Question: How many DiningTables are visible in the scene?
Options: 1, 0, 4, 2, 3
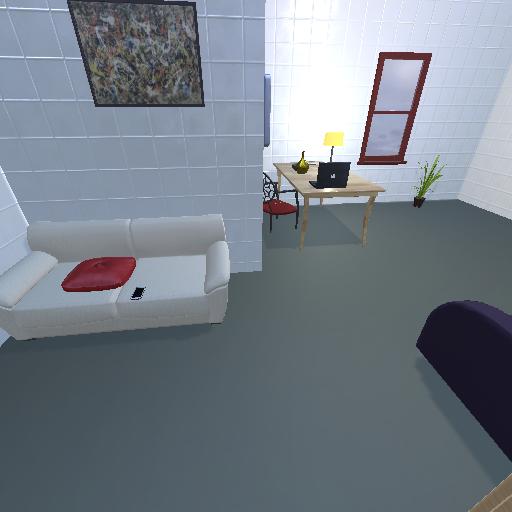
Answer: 1